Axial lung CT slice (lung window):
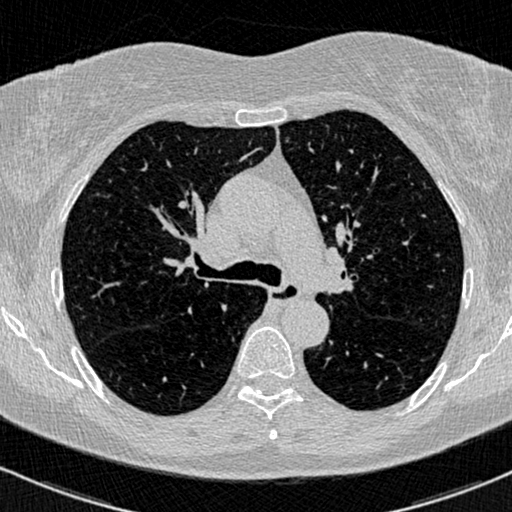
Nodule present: no